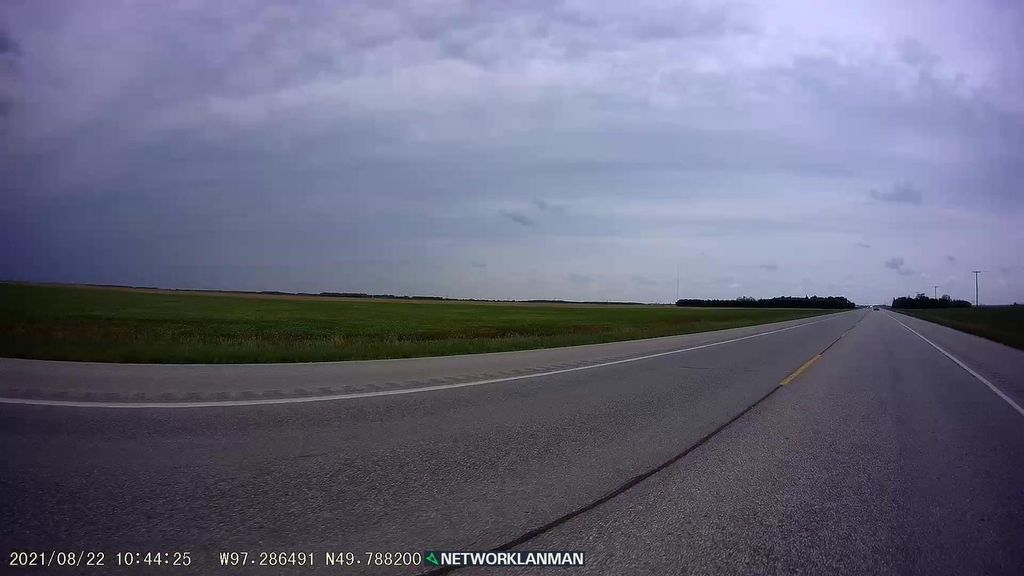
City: winnipeg